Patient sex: F
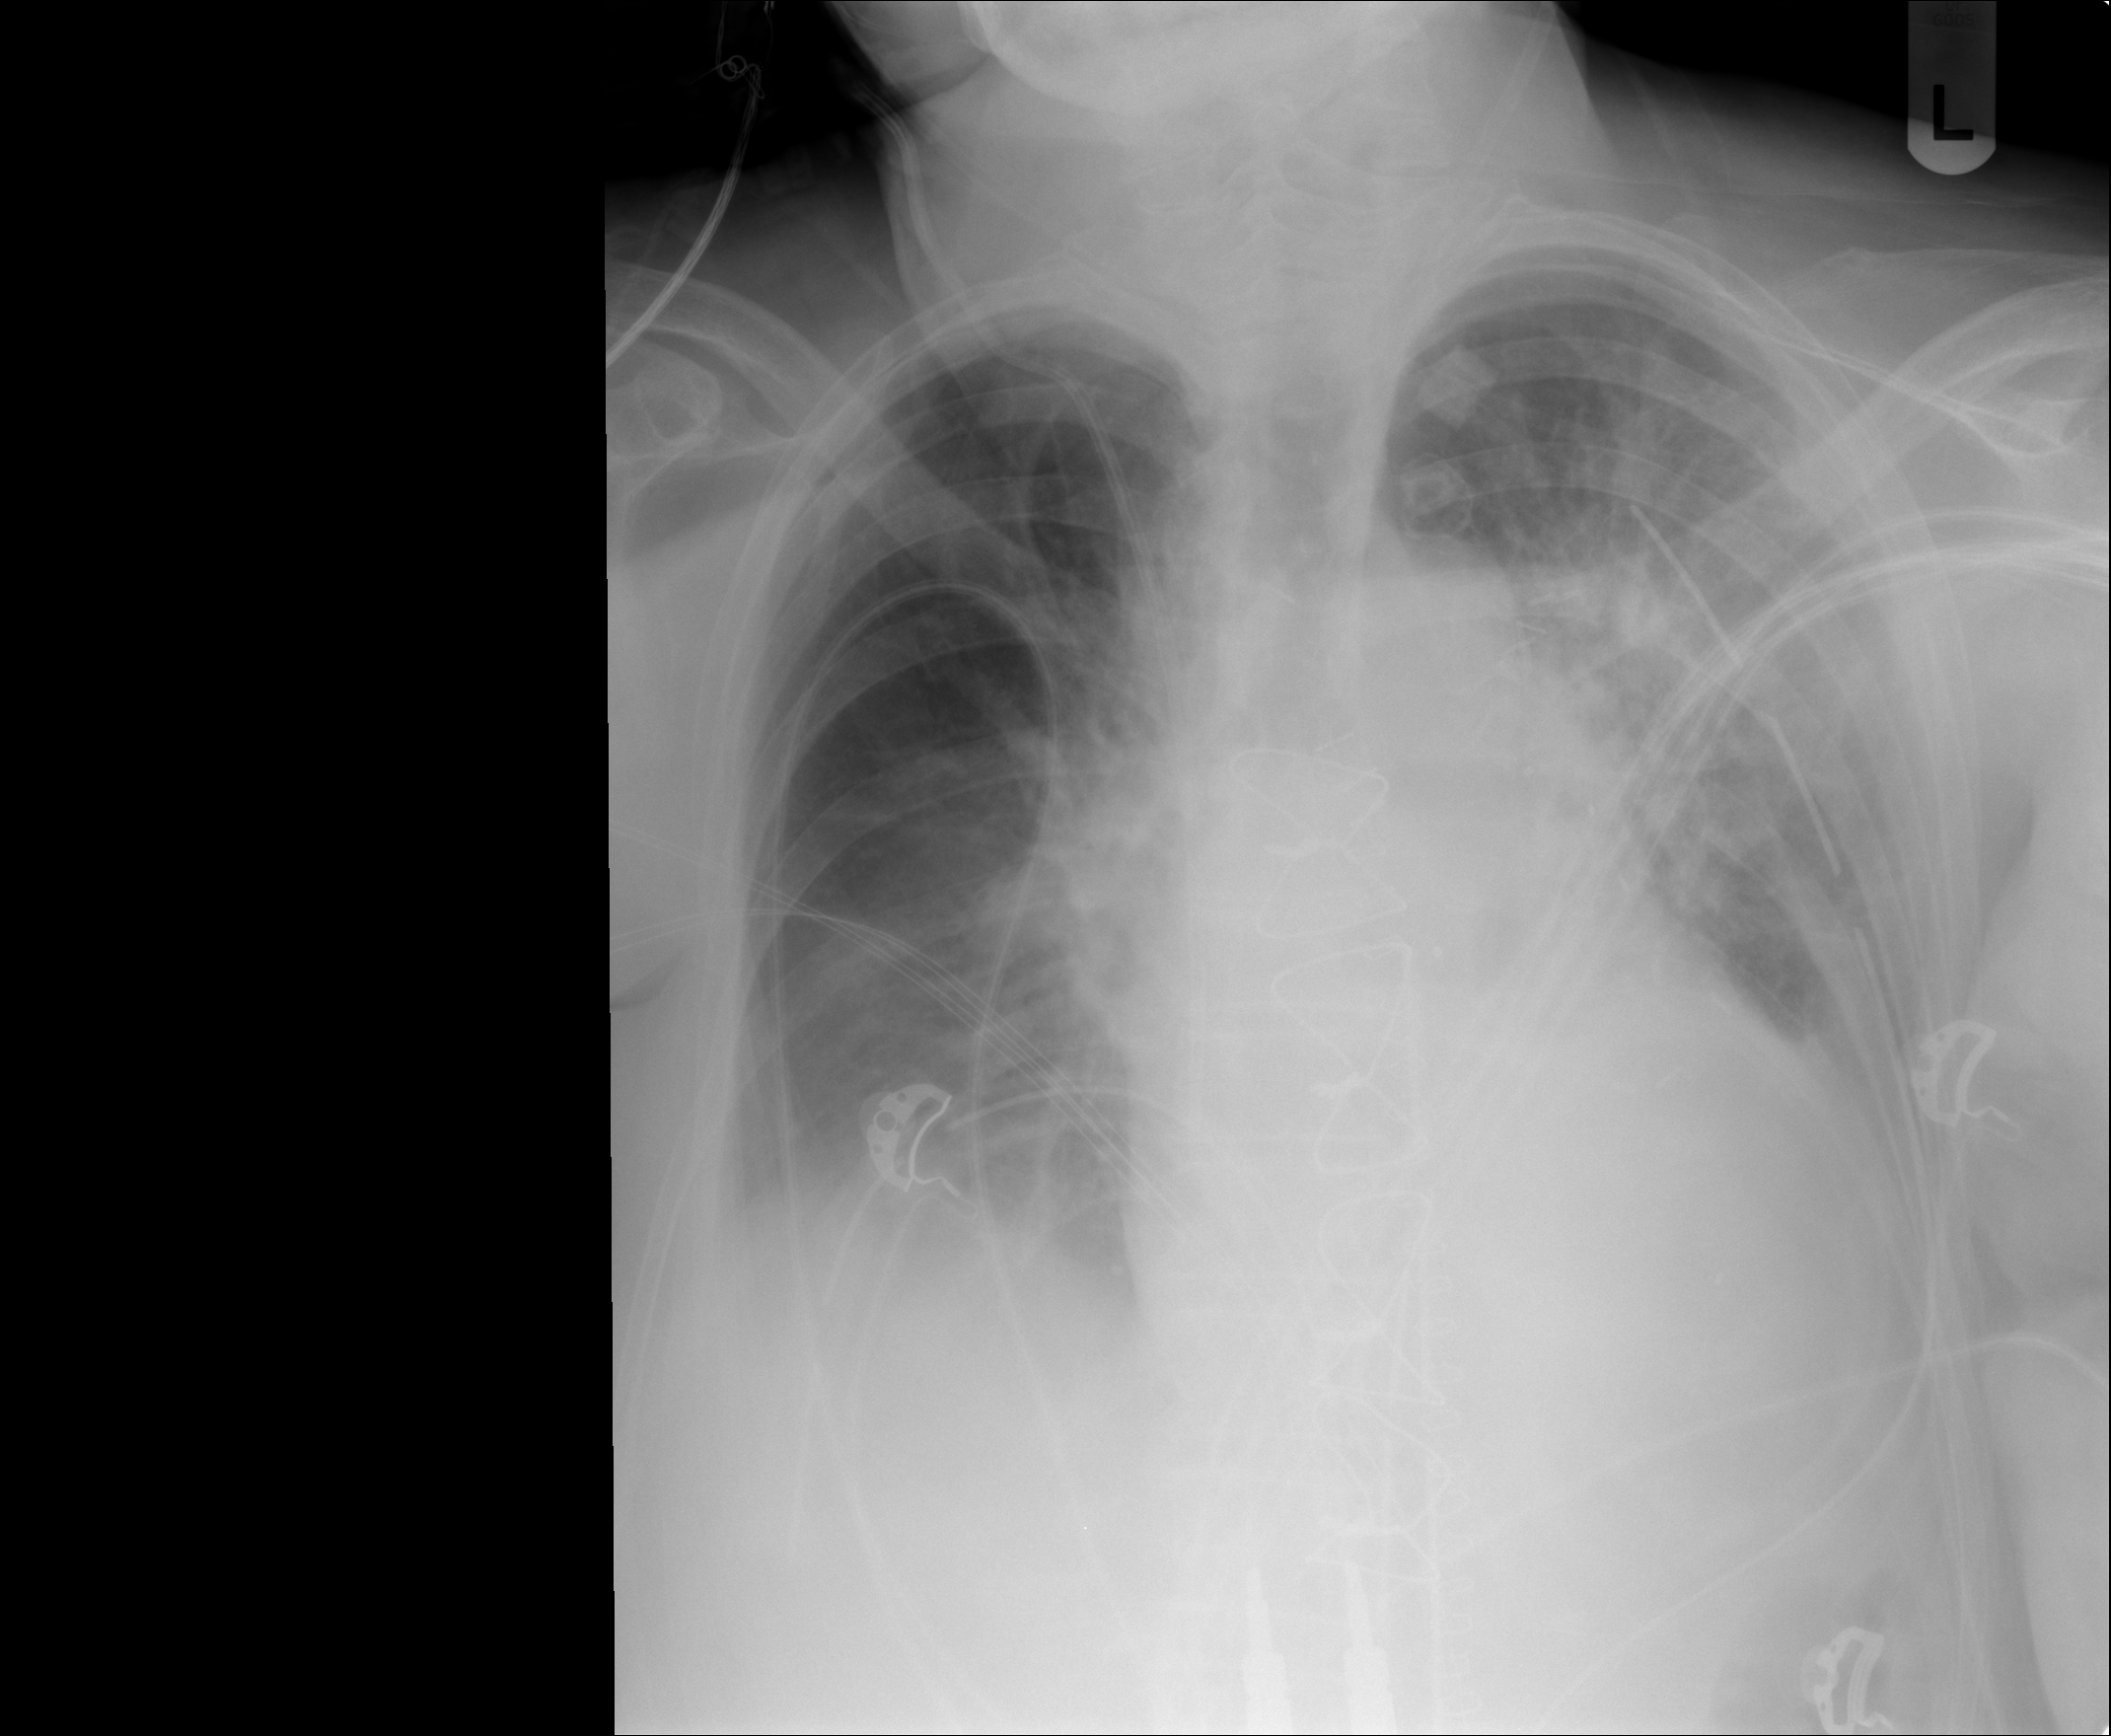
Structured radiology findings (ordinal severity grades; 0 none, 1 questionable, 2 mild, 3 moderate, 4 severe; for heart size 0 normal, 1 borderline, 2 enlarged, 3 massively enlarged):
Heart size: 2
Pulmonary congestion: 2
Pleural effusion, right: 2
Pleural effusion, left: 2
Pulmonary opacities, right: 2
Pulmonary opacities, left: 3
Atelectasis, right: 2
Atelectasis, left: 3